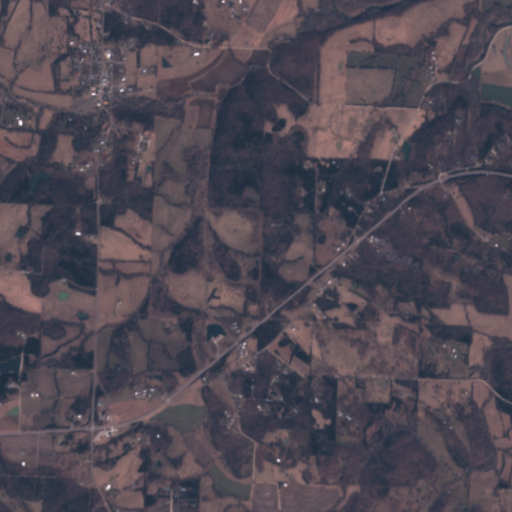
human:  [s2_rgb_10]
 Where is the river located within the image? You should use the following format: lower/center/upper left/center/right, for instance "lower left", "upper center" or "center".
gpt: The river is located in the upper of the image.
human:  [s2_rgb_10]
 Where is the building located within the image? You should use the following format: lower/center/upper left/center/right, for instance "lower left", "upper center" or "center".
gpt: There is no building in the image.